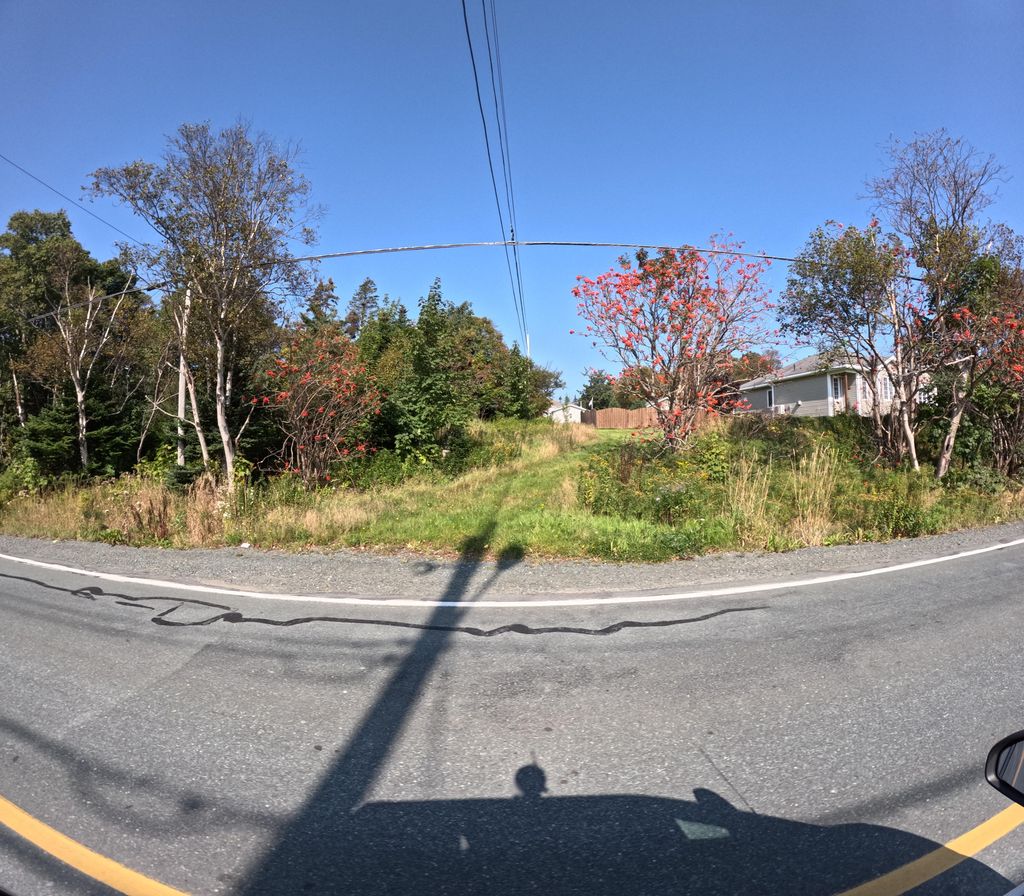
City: st_johns